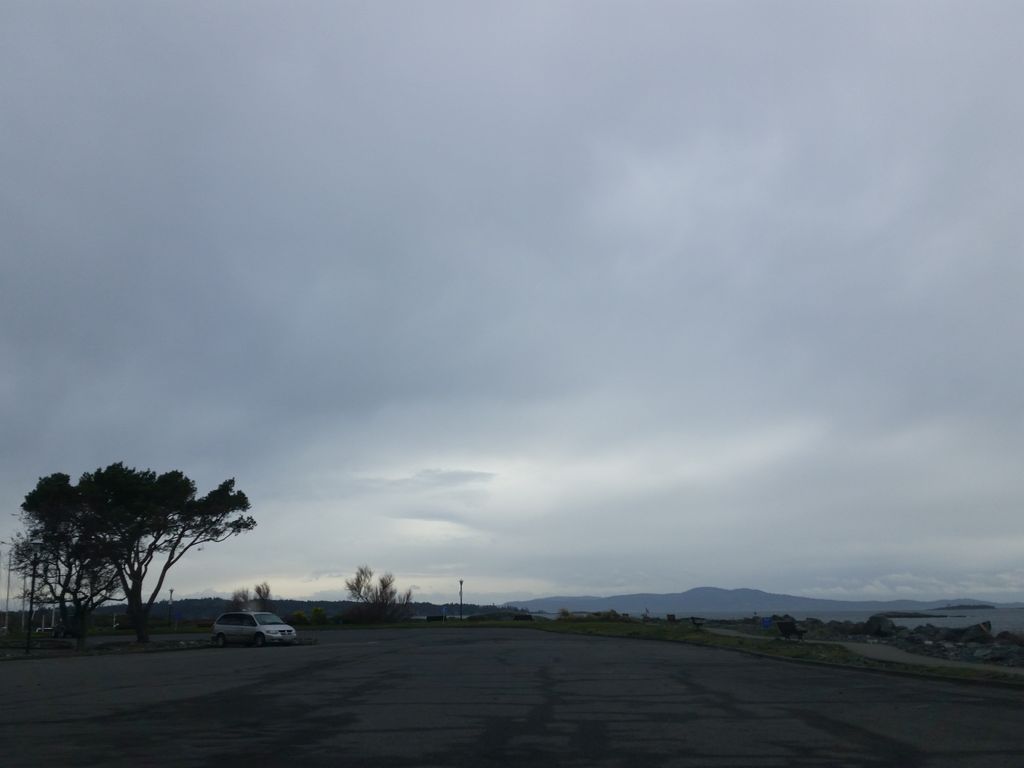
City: victoria